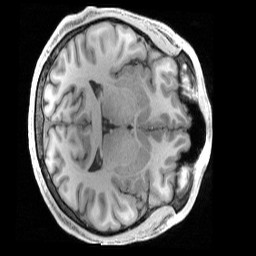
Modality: T1w
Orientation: axial
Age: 25
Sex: male
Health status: ill
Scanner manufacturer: siemens
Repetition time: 2.4 s
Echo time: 0.00231 s